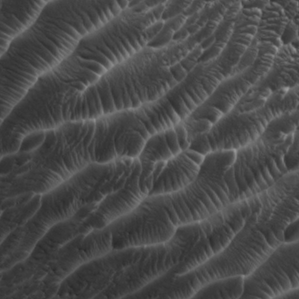
Label: non_frost